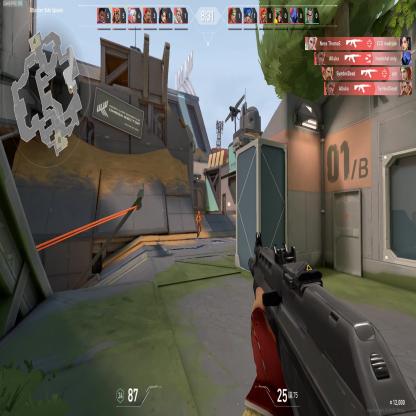
Label: enemy